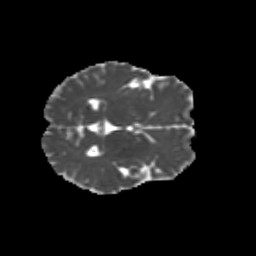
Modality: MD
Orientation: axial
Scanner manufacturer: siemens
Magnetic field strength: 3 T
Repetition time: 9.2 s
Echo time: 0.084 s